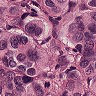
Metastatic tissue present: yes